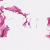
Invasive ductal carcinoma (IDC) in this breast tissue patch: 0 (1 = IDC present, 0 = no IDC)